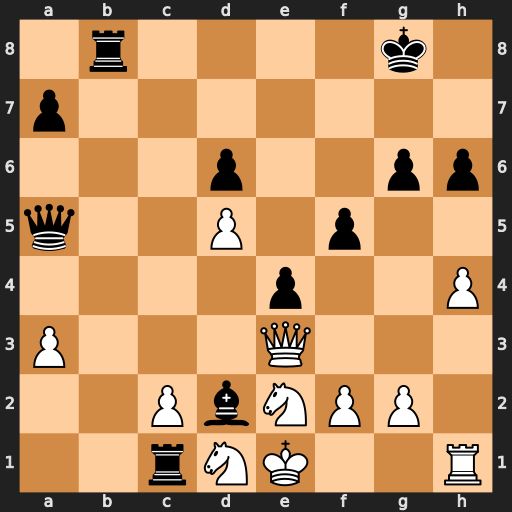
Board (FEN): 1r4k1/p7/3p2pp/q2P1p2/4p2P/P3Q3/2PbNPP1/2rNK2R
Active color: w
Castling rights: K
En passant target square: -
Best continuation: Qxd2 Qxd2+ Kxd2